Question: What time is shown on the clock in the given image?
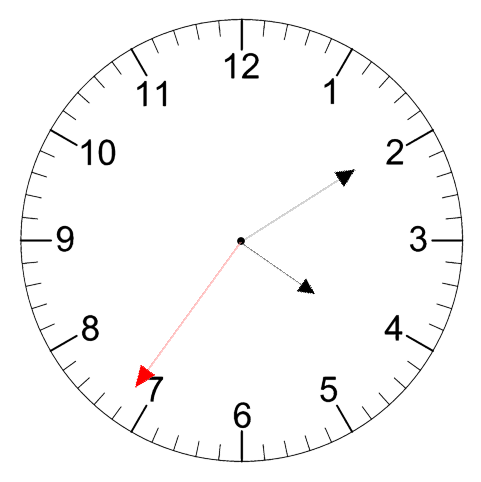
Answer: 04:09:36